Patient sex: F
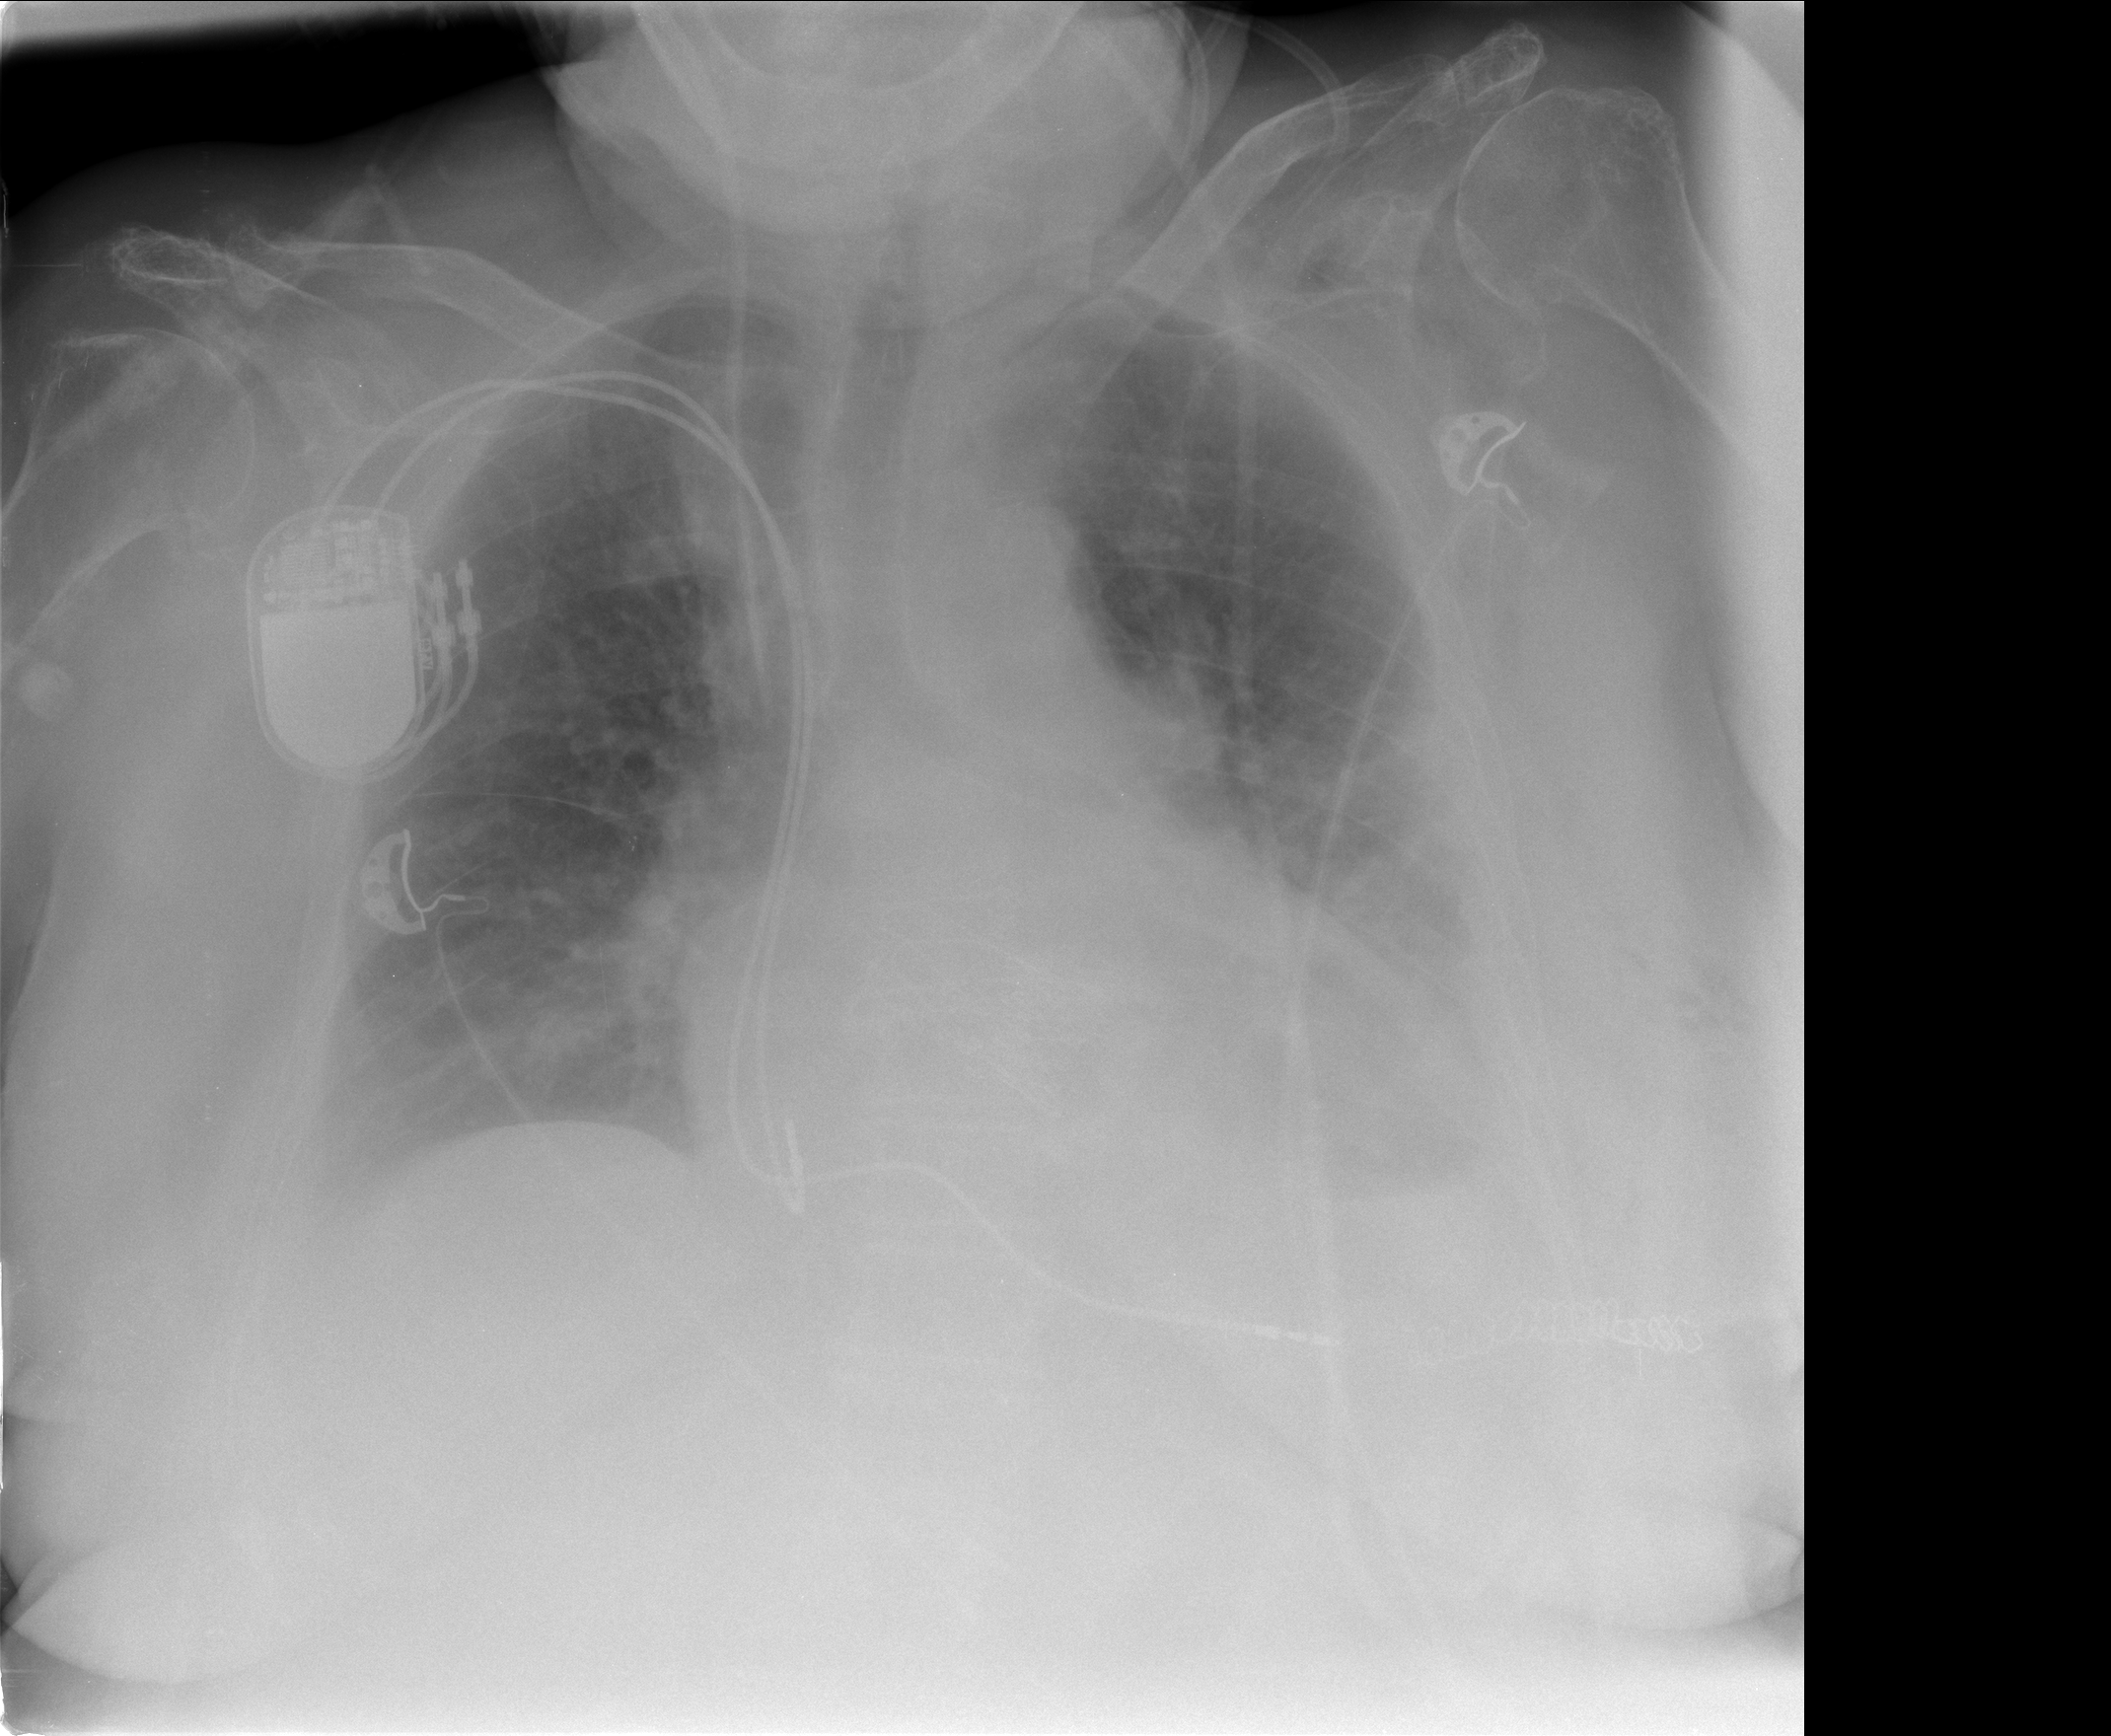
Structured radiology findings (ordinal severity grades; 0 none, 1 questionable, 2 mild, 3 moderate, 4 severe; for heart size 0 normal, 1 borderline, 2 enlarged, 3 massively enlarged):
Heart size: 2
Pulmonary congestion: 2
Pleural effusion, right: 2
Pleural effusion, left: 2
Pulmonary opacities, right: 0
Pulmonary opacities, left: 2
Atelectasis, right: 2
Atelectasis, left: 3